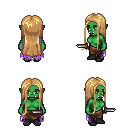
a pixel art fantasy rpg character, female body template, orc, green skin, maroon tattered cape, robe skirt, light blonde extra-long hairstyle, black shoes, dagger, four views (front, back, left, right), 2x2 character sprite sheet, small pixel art, hard edges, no anti-aliasing